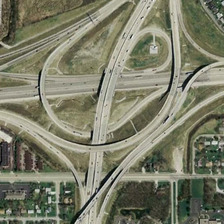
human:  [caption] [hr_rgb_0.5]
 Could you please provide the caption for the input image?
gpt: the side of the road was a lake .

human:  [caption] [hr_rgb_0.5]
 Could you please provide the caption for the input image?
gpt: many buildings and green trees are near a viaduct with some cars .

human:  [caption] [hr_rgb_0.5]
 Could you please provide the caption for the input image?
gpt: the ease of the road is surrounded by land .

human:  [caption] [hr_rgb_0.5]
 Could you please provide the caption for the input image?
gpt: many buildings and green trees are near a viaduct with some cars .

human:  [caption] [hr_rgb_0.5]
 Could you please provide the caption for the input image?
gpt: the ease of the road is surrounded by land .